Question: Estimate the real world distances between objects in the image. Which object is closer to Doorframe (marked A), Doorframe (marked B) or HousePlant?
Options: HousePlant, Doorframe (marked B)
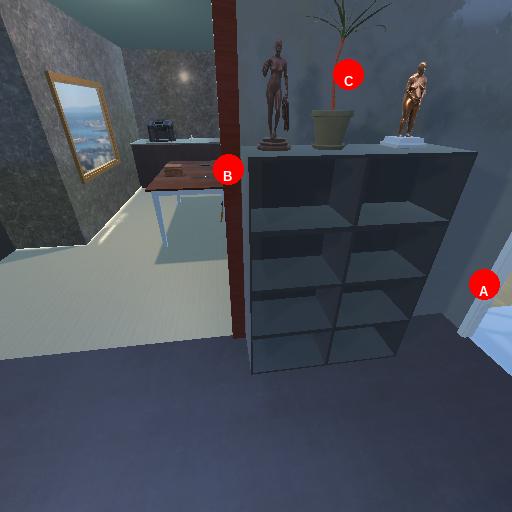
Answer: HousePlant